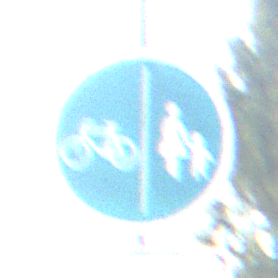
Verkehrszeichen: GetrennterRadUndGehwegRadwegLinks
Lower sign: BesondereFahrzeugeUndTransportgueter7
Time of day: MorningAfternoon
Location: Roofed (Urban)
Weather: PartlyCloudy
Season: NotSpecified
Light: Natural